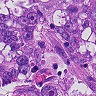
Metastatic tissue present: yes